Question: I was tasked to display posts group by their categories, and I suppose I could do that with <URL> still queries for the latests posts on the index page. How do I prevent that from happening?
I used the plugin <URL> to check what were being queried.

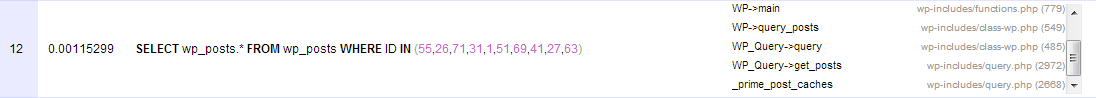
Answer: Why don't you just use custom query in index.php.
Something like this:
'''
$args = array(
'post_type' => 'post',
'post_status'=>'publish',
'posts_per_page'=>5,
'orderby' => 'date',
'order' => 'DESC'
);
$temp=$wp_query;//save the main query
$wp_query=new WP_Query($args);
while ( have_posts() ) : the_post();
get_template_part(...);
endwhile;
$wp_query=$temp;//restore the main $wp_query
'''
And to group posts by categories I would use <URL> from WordPress StackExchange.